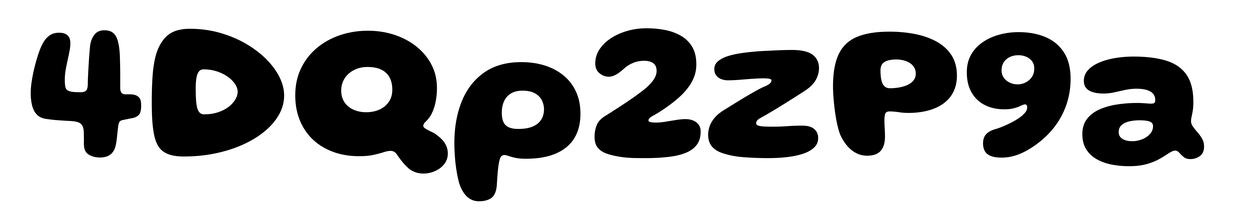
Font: Gluten_Bold